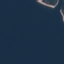
Land use / land cover: SeaLake